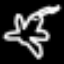
Label: frog